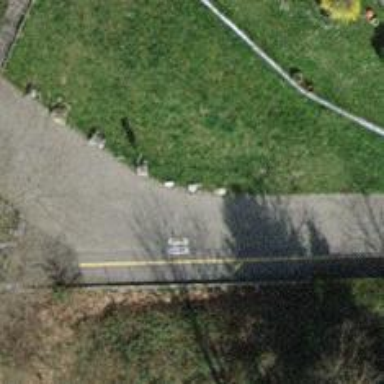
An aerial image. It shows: Footway made of metal.